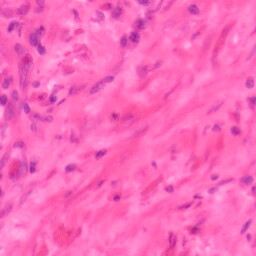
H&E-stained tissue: Colon